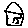
Label: house